Field crop: tomato
Growth stage: 2
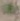
Species: solanum